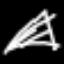
Label: The Eiffel Tower